Question: I am trying to implement Michael Hartl's follow feature into my application, so I've had to make some little changes as I've gone along.
Problem is when I click the followers/following button. I get the error

'''
Here is my UsersController
class UsersController < ApplicationController
def show
@user = User.find_by_username(params[:id])
end
def user_params
params.require(:user).permit(:avatar)
end
def following
@title = "Following"
@user = User.find(params[:id])
@users = @user.followed_users.paginate(page: params[:page])
render 'show_follow'
end
def followers
@title = "Followers"
@user = User.find(params[:id])
@users = @user.followers.paginate(page: params[:page])
render 'show_follow'
end
end
'''
If you need more information to get help me solve this problem, do not hesitate to let me know.
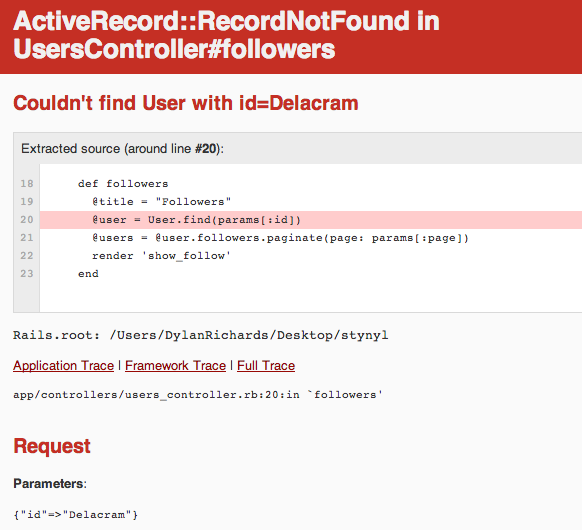
Answer: Since you are passing the 'name' of the user instead of the 'id', you should use:
'User.find_by(name: "user_name")'